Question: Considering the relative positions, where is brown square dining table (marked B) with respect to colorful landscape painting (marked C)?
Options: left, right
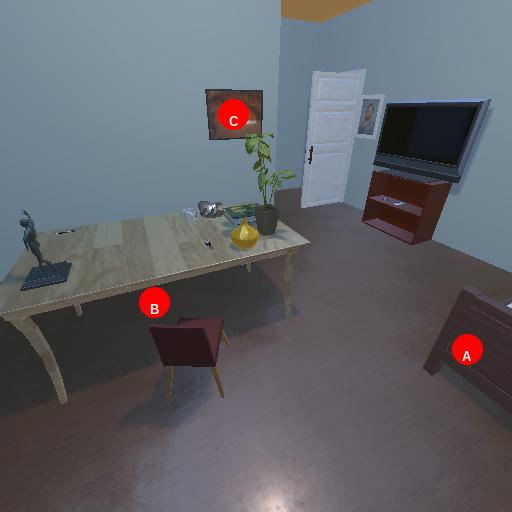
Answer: left